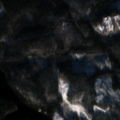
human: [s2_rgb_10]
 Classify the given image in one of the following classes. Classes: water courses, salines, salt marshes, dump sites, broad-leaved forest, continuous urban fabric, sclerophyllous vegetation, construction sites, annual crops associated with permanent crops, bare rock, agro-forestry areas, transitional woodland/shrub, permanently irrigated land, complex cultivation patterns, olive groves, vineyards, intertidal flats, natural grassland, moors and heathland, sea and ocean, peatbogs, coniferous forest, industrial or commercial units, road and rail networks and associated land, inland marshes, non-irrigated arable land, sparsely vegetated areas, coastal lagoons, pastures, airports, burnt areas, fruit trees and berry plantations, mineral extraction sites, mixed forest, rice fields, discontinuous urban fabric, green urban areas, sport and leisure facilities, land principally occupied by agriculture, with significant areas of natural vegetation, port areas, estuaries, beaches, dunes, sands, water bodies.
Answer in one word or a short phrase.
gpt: coniferous forest, mixed forest, water bodies